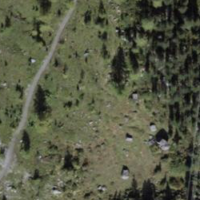
EUNIS habitat code: 23
Species observed at this site:
Convallaria majalis
Ichthyosaura alpestris